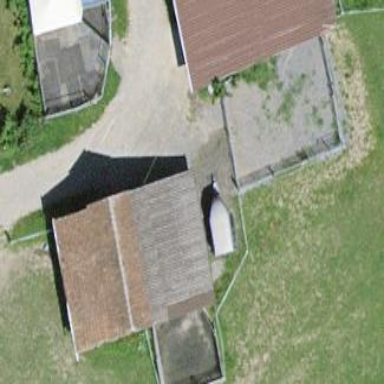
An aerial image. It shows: Rural barn.